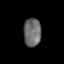
Tissue: skin
Cell type: Epithelial cells
Senescence score: 0.7453
Nuclear area (px): 488
Mean DAPI intensity: 106.51